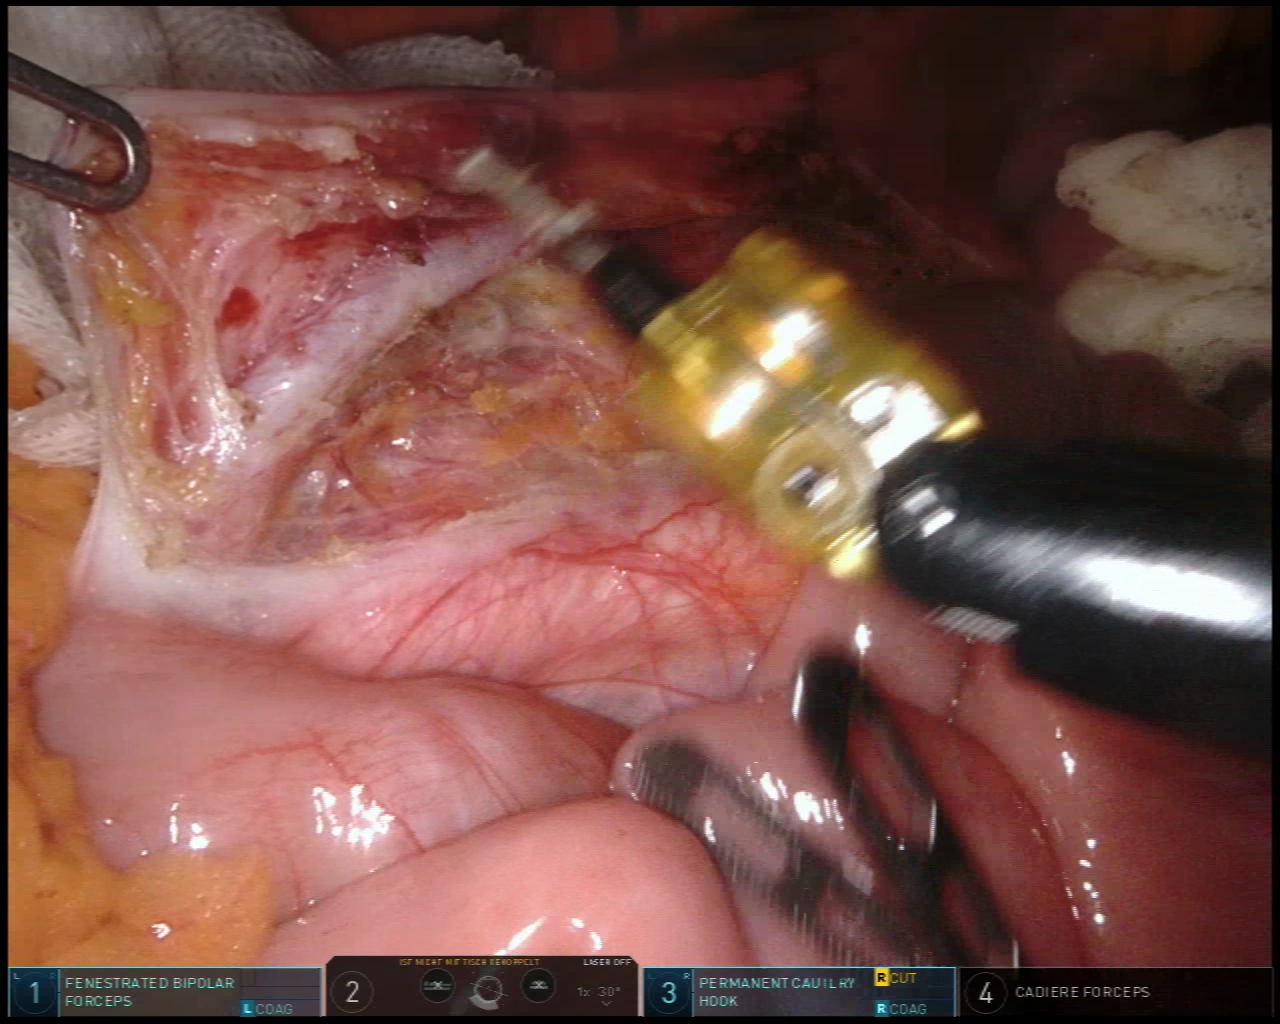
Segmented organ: inferior_mesenteric_artery
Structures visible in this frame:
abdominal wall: no
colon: no
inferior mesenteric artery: yes
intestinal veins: no
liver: no
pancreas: no
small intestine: yes
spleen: no
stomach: no
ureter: no
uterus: no
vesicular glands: no